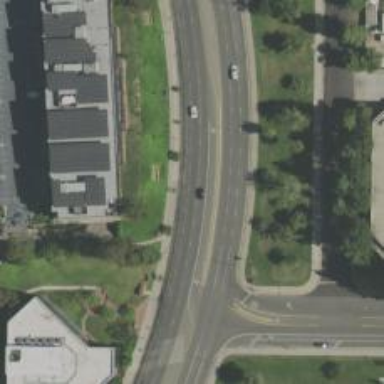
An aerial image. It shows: Primary road with asphalt surface. There is separate sidewalk.